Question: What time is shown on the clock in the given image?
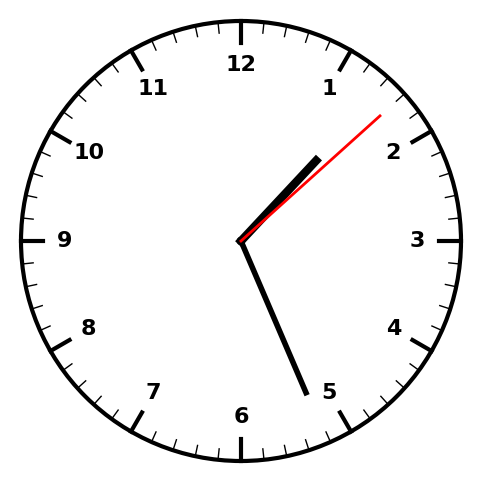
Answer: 01:26:08